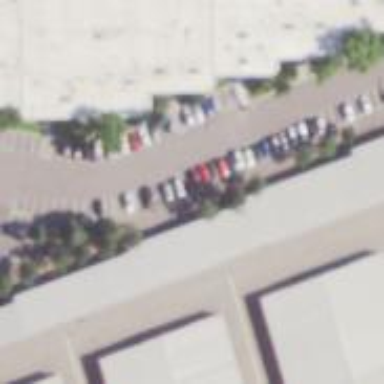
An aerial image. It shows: Group of garages.